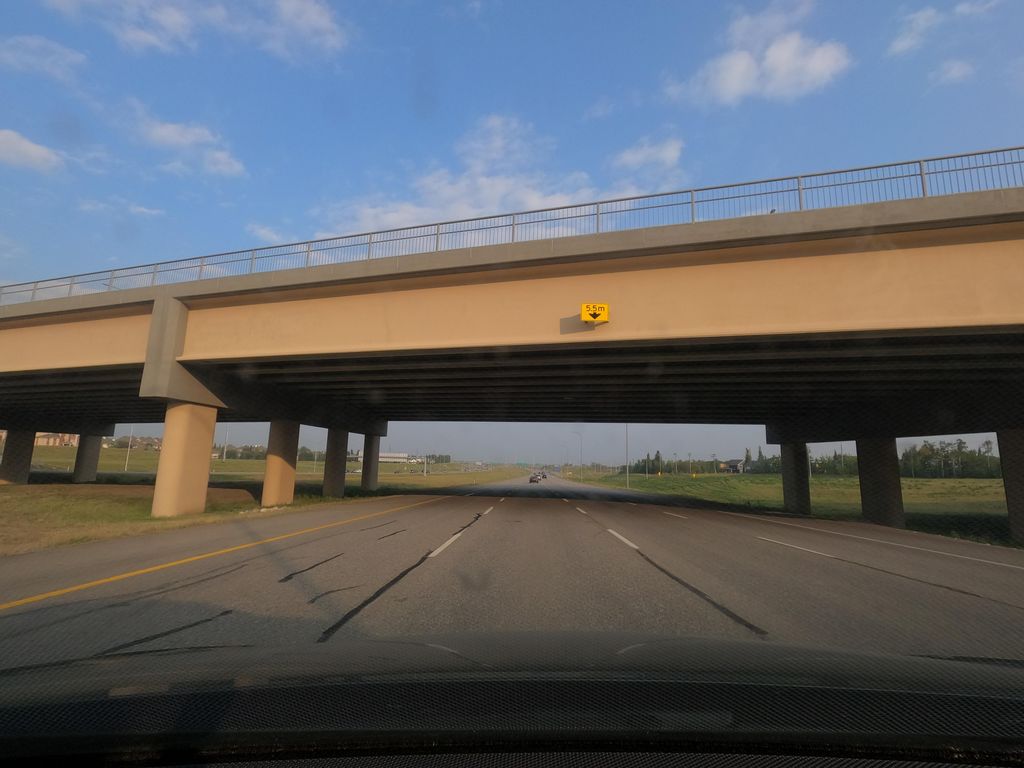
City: calgary